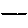
Label: line